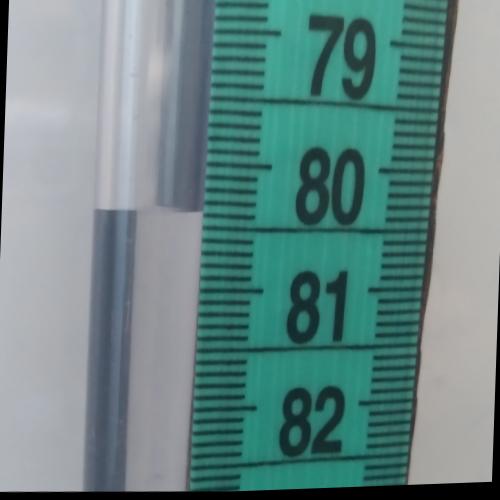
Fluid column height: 80.4 cm